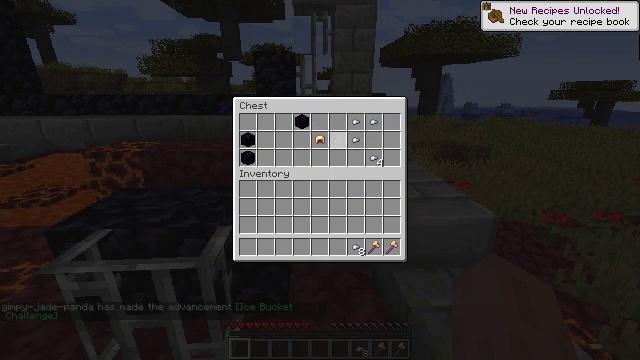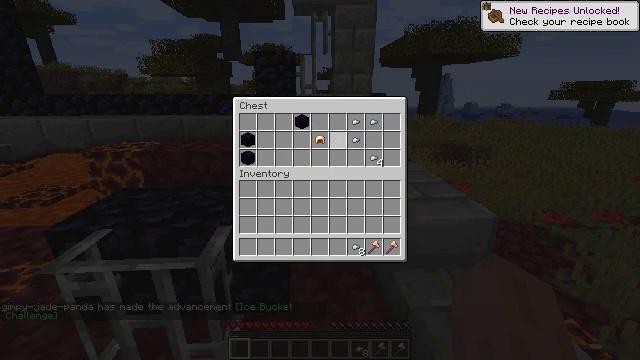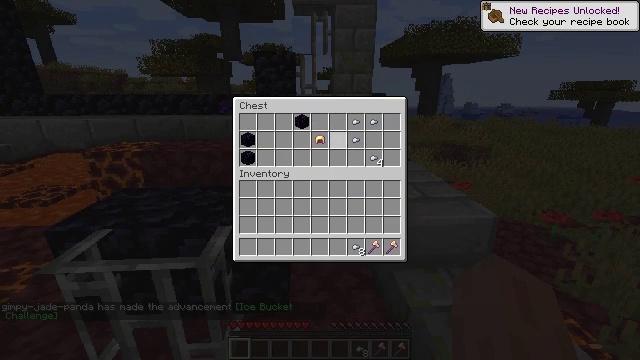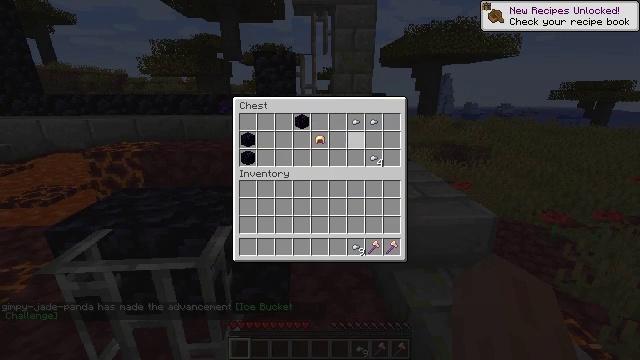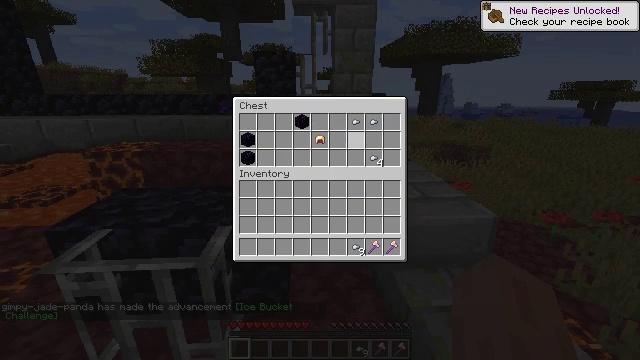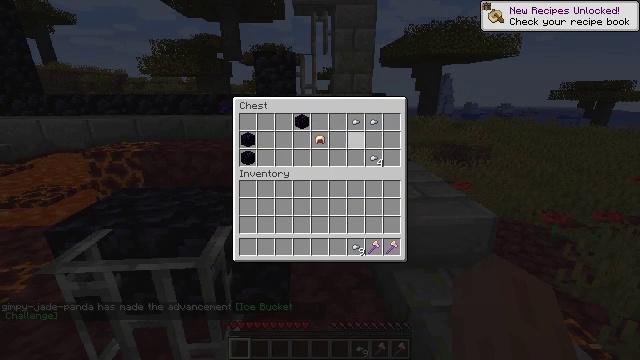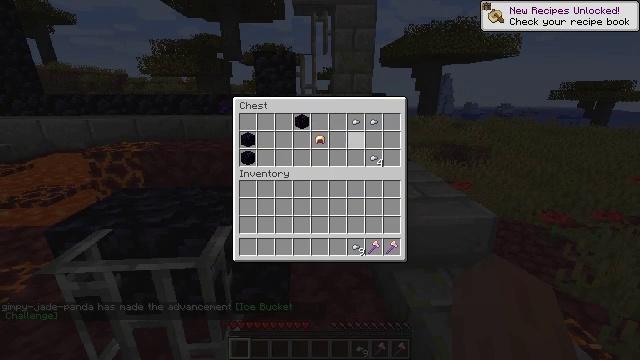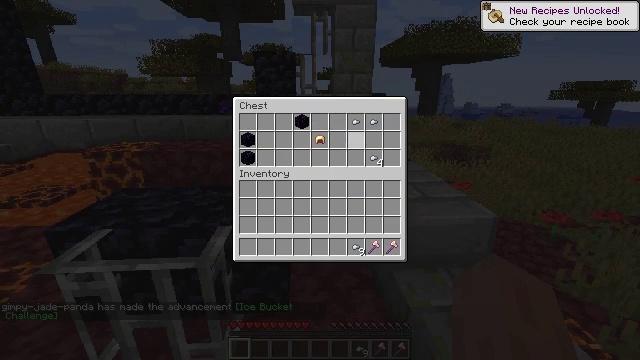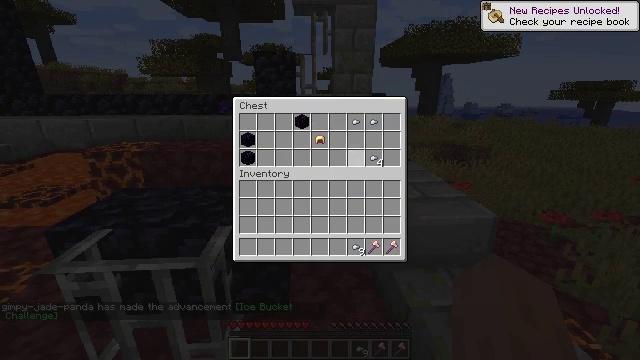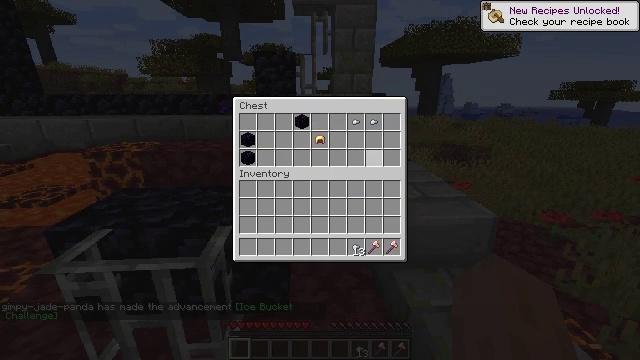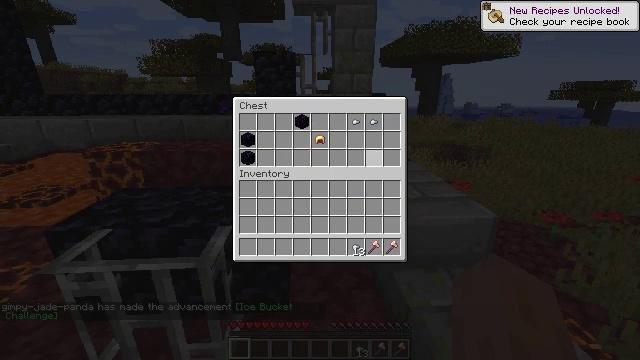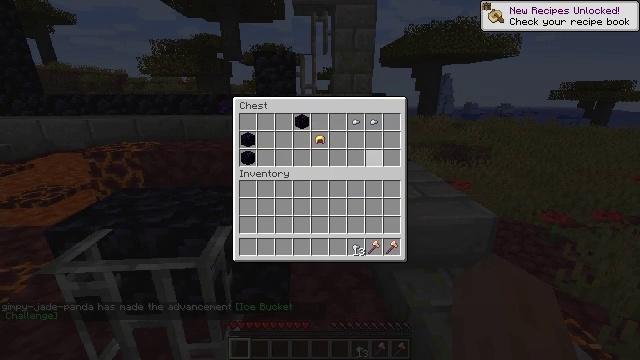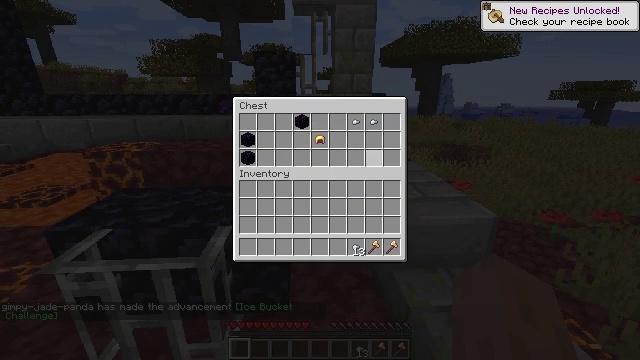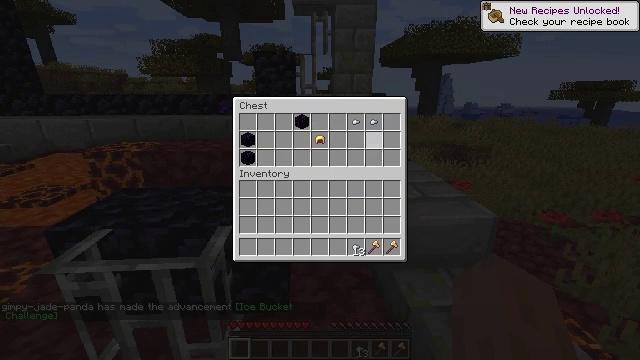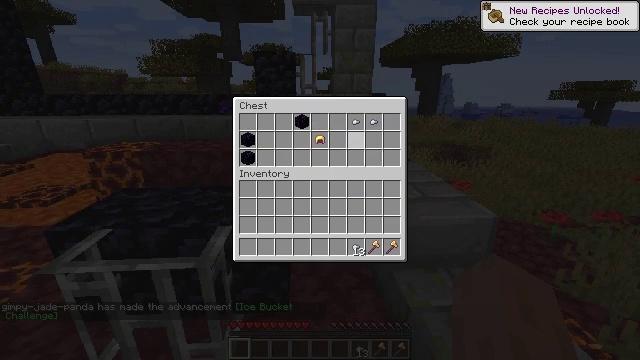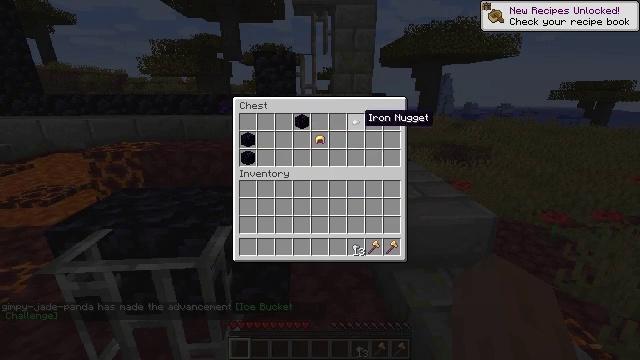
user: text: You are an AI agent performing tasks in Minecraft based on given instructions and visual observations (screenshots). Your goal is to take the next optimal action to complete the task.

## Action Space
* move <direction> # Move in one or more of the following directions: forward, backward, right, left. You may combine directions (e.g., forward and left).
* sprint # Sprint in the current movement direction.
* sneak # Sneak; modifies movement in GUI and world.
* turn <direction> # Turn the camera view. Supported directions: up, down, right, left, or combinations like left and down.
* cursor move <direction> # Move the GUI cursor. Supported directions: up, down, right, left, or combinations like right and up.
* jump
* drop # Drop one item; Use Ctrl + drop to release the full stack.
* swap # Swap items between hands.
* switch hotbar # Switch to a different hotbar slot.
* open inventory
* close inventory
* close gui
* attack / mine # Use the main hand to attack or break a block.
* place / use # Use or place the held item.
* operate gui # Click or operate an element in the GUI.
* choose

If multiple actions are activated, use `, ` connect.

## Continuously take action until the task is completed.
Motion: motion action
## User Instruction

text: Mine the oak log.
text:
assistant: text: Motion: sneak, cursor move right
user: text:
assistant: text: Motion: sneak
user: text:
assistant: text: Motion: sneak, operate gui
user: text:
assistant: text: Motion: sneak, operate gui
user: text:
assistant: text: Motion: sneak, operate gui
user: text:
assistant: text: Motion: sneak
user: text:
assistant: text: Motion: sneak
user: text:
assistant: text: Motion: sneak, cursor move down
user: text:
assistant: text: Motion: sneak, cursor move right and down, operate gui
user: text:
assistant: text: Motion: sneak, operate gui
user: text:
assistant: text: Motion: sneak, operate gui
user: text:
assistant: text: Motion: sneak
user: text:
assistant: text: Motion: sneak, cursor move up
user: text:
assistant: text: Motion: sneak, cursor move up
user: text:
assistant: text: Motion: sneak
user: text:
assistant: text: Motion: sneak, operate gui
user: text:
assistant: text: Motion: sneak, operate gui
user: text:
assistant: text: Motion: sneak, operate gui
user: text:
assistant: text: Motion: sneak, cursor move right
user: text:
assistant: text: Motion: sneak, operate gui
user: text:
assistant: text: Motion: sneak, operate gui
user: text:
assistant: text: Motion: sneak, operate gui
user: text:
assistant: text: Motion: sneak, cursor move left and down
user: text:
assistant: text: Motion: sneak, cursor move left
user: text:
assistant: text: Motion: sneak, cursor move left
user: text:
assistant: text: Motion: sneak
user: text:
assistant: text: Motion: sneak
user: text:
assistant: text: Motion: sneak
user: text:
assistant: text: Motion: sneak
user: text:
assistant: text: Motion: sneak